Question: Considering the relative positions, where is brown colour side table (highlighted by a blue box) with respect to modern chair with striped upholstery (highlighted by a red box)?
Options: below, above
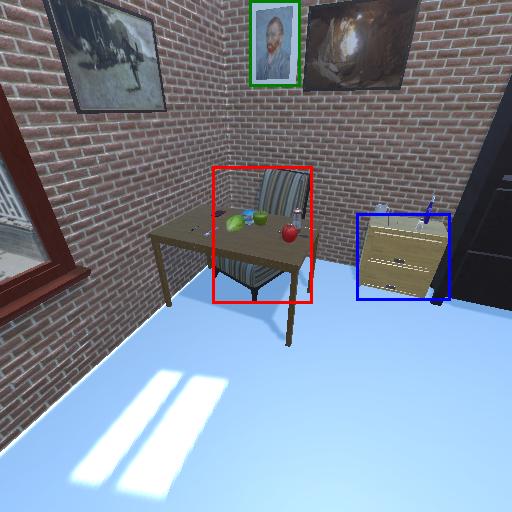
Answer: below